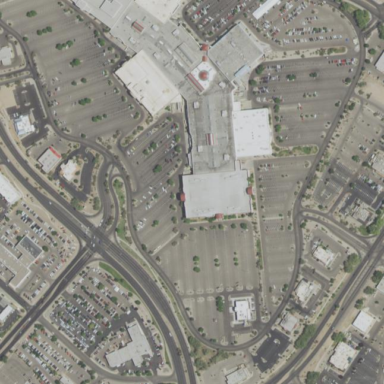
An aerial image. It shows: Retail area.